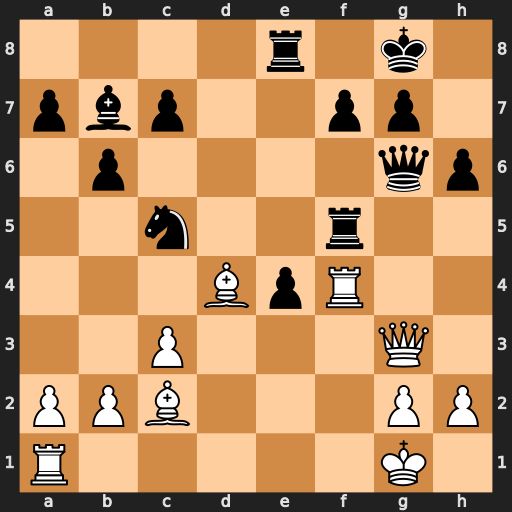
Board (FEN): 4r1k1/pbp2pp1/1p4qp/2n2r2/3BpR2/2P3Q1/PPB3PP/R5K1
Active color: w
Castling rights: -
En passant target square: -
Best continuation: Rxf5 Qxg3 hxg3